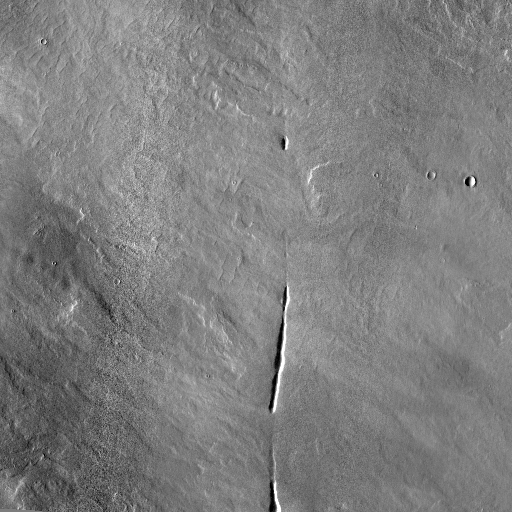
Crater classes present: Background, Other, Buried